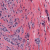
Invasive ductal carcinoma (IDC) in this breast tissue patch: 1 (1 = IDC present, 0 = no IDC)